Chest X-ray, PA view. Patient: 59 years old, sex M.
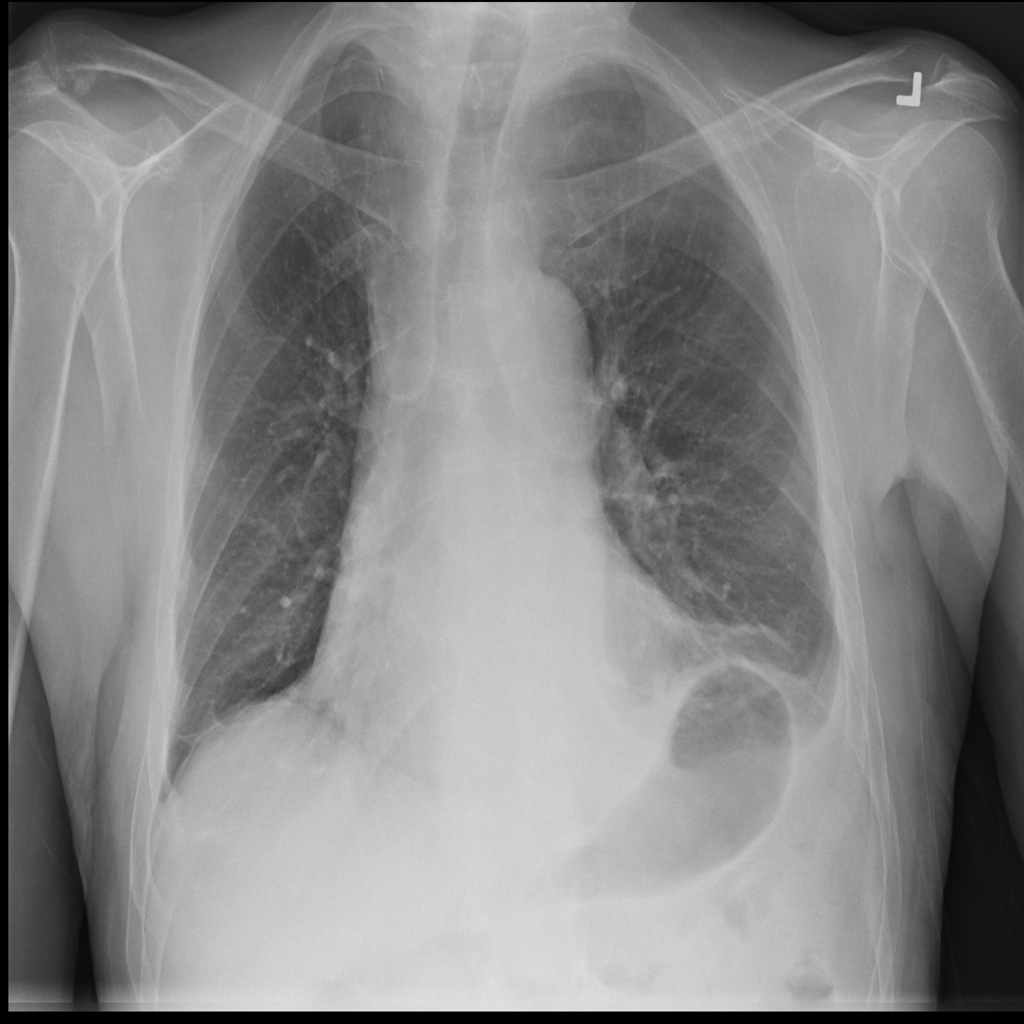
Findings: Atelectasis, Effusion